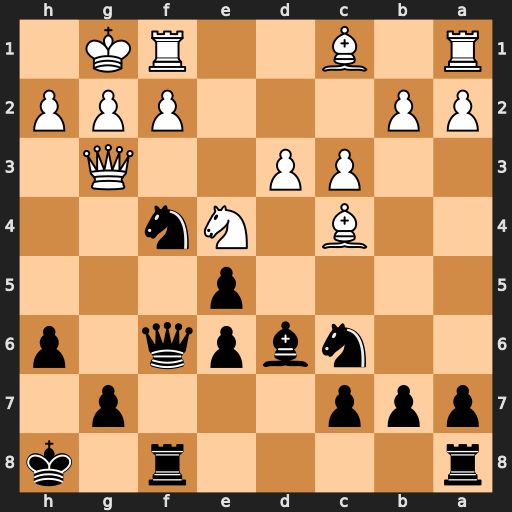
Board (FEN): r4r1k/ppp3p1/2nbpq1p/4p3/2B1Nn2/2PP2Q1/PP3PPP/R1B2RK1
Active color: b
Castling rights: -
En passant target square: -
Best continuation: Ne2+ Kh1 Nxg3+